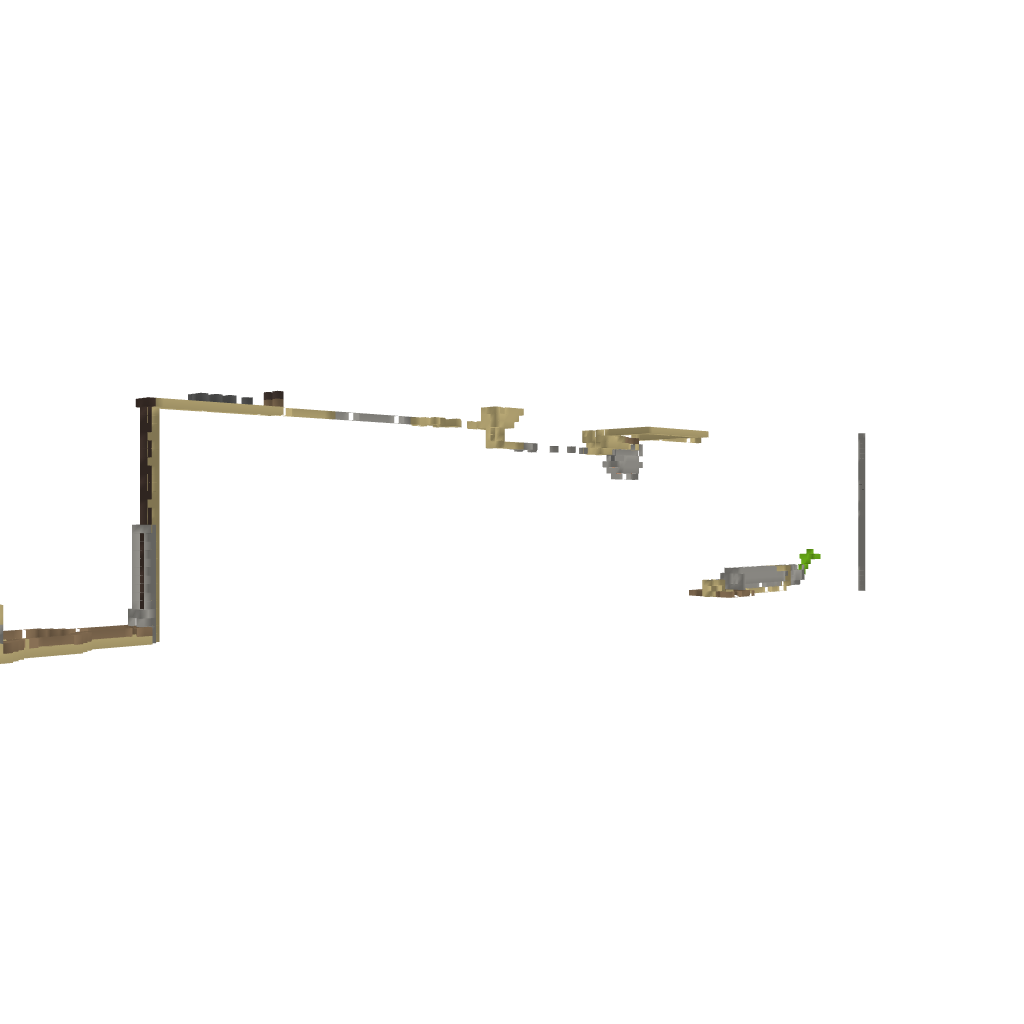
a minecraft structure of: Death Course